Interaction volume radius: 10 \u00c5
Interaction volume height: 10 \u00c5
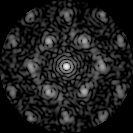
Disorder parameter: 0.512